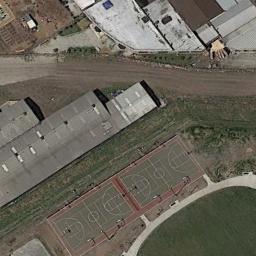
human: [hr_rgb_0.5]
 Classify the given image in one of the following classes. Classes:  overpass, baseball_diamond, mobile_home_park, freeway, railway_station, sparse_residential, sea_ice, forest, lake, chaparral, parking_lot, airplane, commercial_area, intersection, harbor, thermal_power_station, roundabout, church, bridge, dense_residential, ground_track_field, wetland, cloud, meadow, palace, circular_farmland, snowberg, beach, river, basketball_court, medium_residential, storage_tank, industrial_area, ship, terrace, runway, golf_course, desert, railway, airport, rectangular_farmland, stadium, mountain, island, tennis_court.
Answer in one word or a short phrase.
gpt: basketball_court